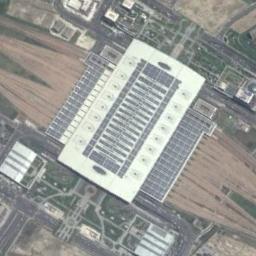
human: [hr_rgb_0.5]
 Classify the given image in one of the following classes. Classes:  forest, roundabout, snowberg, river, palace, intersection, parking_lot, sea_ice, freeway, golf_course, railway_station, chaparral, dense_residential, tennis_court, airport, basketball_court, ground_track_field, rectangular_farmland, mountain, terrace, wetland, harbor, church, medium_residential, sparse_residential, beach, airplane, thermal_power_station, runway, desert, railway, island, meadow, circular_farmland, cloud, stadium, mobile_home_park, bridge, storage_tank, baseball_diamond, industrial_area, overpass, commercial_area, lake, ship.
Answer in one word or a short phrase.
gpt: railway_station